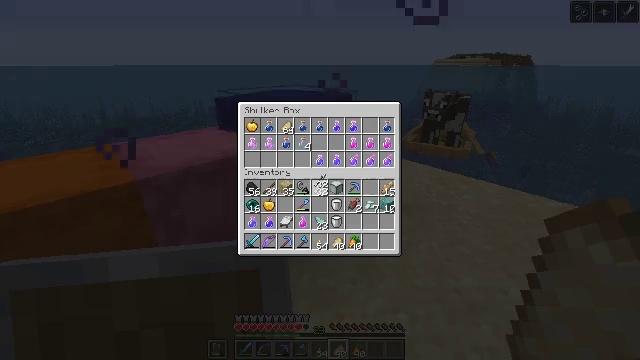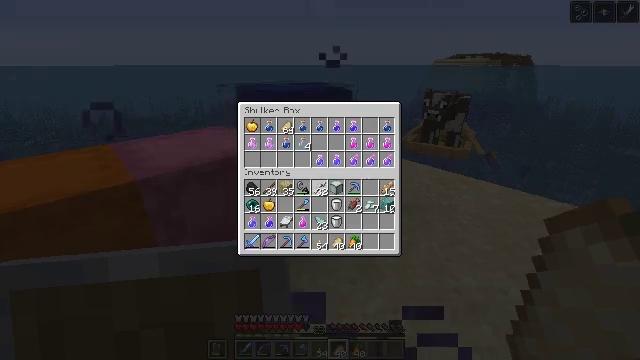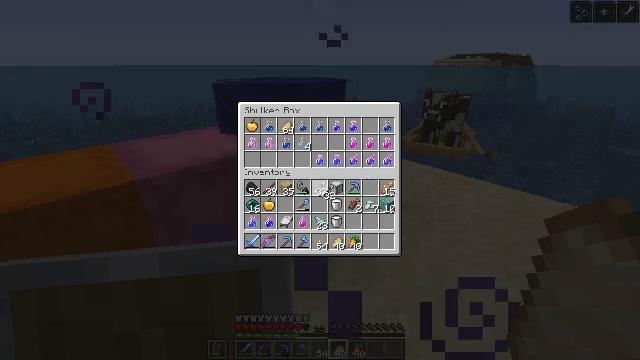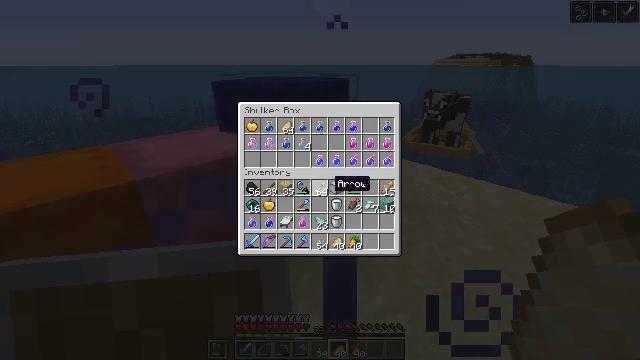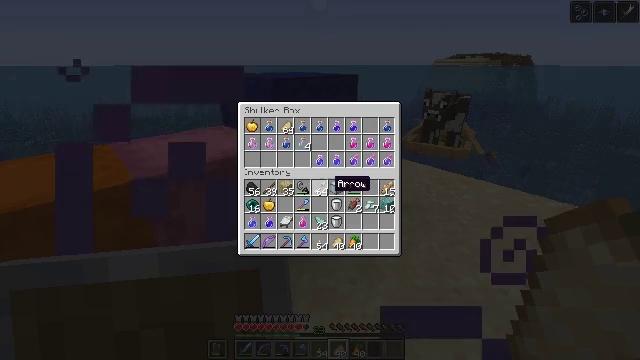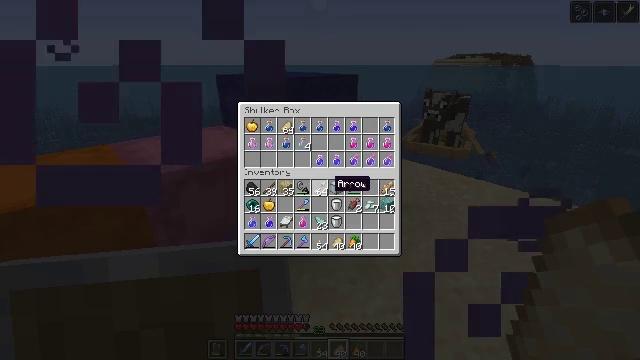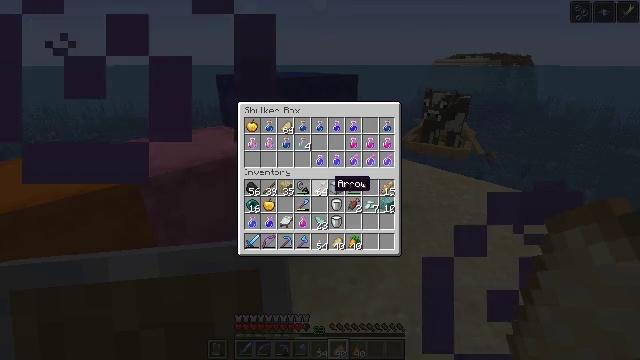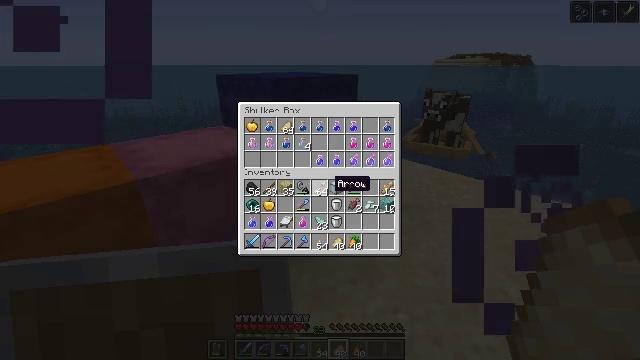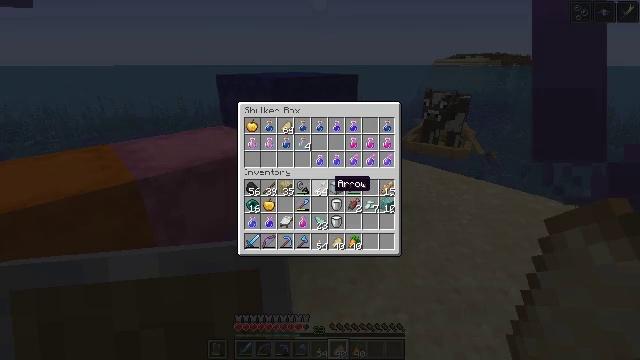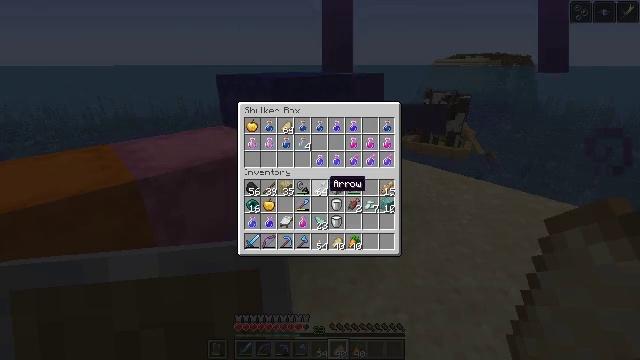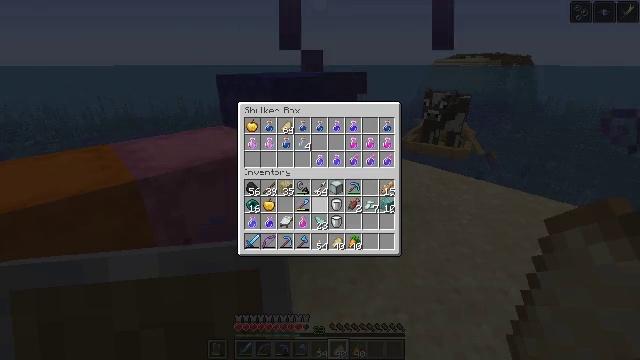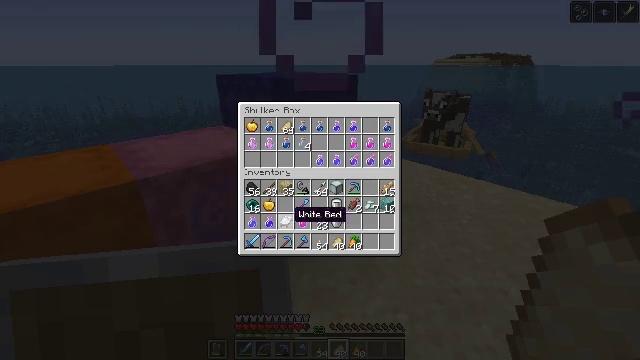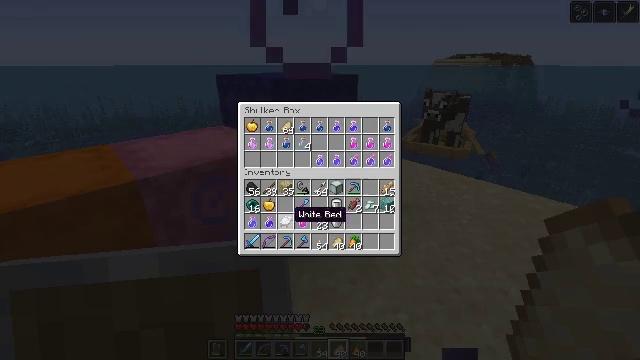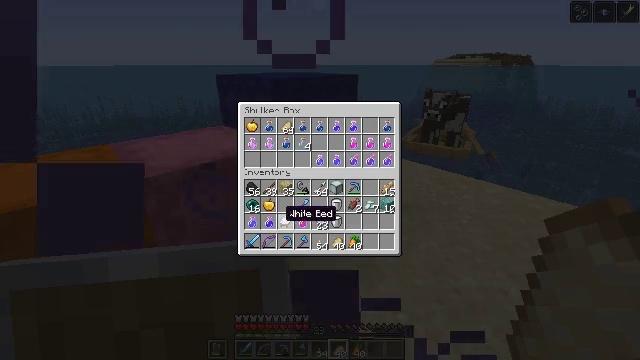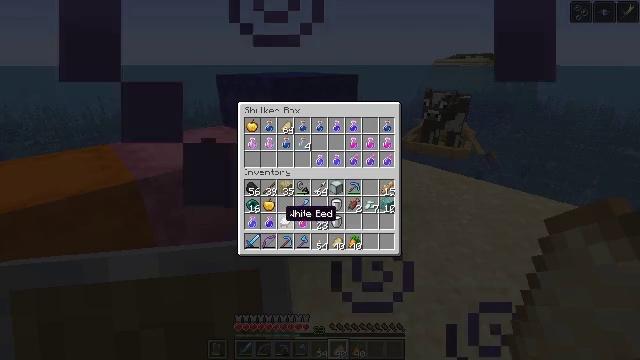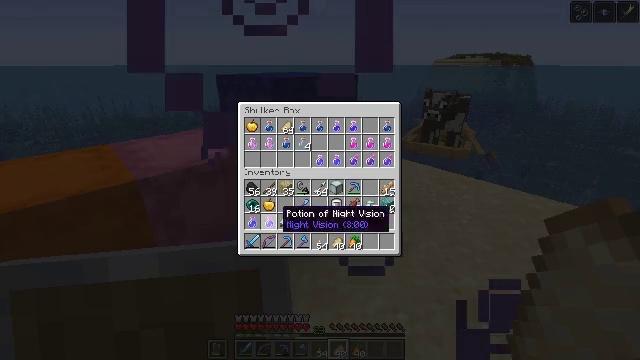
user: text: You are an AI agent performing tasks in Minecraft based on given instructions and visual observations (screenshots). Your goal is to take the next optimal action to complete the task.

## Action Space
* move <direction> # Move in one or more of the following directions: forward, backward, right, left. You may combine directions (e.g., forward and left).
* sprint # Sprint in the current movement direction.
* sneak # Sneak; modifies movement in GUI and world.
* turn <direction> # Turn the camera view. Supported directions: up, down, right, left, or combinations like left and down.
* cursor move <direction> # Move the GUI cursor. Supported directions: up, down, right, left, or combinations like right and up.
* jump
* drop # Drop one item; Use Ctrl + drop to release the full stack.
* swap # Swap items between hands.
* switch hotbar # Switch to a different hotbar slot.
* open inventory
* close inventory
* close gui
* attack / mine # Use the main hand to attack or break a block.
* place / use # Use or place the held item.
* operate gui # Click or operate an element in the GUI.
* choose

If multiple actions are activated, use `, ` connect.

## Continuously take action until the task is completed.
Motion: motion action
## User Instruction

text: Collect the orange shulker box into your inventory.
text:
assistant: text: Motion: open gui
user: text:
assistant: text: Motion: cursor move right, operate gui
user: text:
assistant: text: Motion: no_op
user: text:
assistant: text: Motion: no_op
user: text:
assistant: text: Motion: no_op
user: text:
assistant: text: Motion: no_op
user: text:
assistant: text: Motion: no_op
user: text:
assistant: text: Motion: no_op
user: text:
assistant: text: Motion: no_op
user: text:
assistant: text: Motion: cursor move left
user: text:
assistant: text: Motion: cursor move left and down
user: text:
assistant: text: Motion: no_op
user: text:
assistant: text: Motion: cursor move left
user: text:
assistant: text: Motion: no_op
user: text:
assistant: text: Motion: no_op
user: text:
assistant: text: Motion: no_op
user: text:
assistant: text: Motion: no_op
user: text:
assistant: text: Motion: operate gui
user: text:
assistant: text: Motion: operate gui
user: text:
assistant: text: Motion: no_op
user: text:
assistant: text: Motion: no_op
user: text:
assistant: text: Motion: cursor move right and up
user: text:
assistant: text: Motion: cursor move right and up
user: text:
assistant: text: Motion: cursor move right
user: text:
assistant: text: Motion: no_op
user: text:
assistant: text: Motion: no_op
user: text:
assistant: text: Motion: no_op
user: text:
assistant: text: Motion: cursor move left and down
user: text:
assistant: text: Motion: cursor move left
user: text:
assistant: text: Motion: no_op